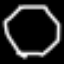
Label: octagon